A scalogram of one vibration snapshot from a rotating bearing is shown, computed with a continuous wavelet transform. Classify the bearing condition as one of: normal, inner_race, outer_race, ball.
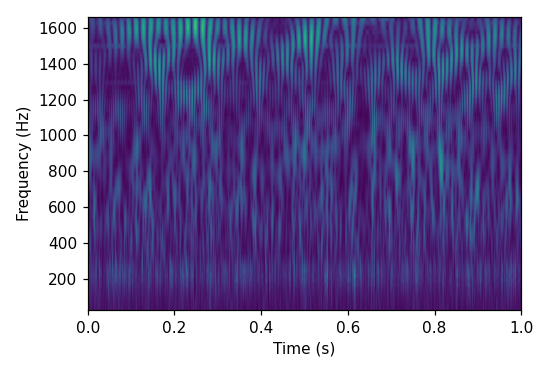
Answer: normal